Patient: sex M, age 64
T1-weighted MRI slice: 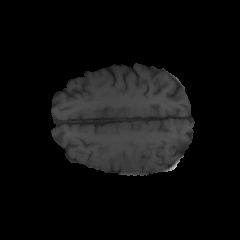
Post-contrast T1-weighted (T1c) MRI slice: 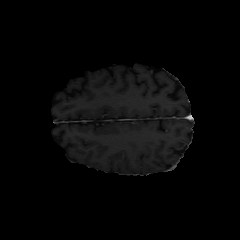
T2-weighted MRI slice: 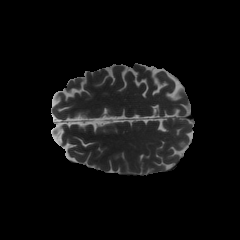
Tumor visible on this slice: no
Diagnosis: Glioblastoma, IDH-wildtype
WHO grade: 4